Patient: sex F, age 53
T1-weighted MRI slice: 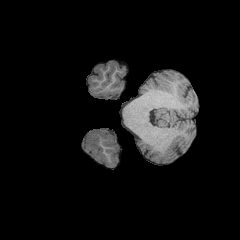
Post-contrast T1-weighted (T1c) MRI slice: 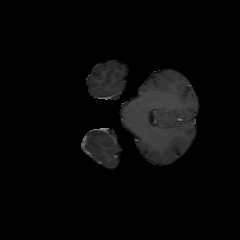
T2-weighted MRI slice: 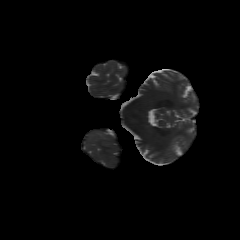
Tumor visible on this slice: no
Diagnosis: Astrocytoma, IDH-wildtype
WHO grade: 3